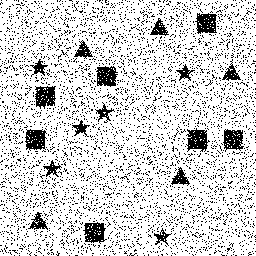
Squares: 7
Triangles: 5
Stars: 6
Total shapes: 18